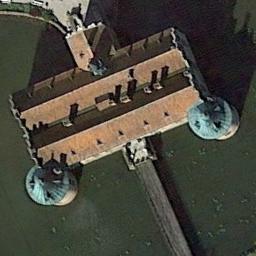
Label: palace